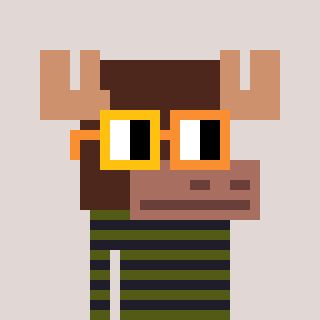
a pixel art character with square yellow and orange glasses, a moose-shaped head and a grayscale-colored body on a warm background